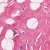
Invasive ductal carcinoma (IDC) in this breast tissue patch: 0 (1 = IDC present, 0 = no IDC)